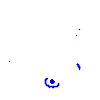
Particle: electron